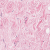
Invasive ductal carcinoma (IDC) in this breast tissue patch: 0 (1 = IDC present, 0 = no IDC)